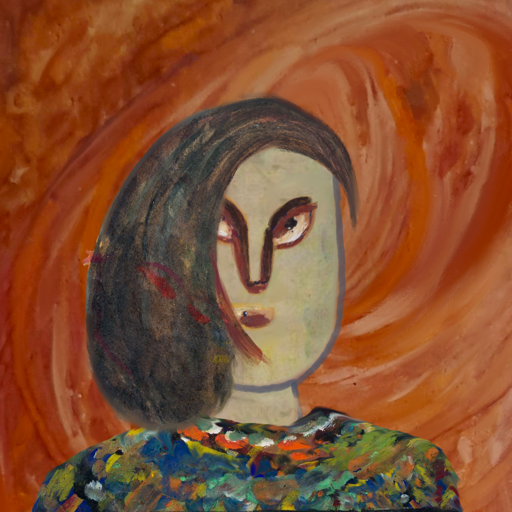
Background: Pious_Lady, Head And Neck Front: Hill_Girl, Face Front: After_Raid, Bust: An_Impression, Hair Front: Gypsy_Mother, Head Accessory: Blank, Second Necklace: Blank, Necklace: Blank, Baby: Blank